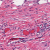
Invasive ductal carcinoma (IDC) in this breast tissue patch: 0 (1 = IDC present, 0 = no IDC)